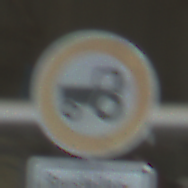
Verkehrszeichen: VerbotKraftfahrzeugeZuegeNichtSchneller25
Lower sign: SonstigeFahrzeugePersonengruppenFrei1
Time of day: Midday
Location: Indoor (Urban)
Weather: NotSpecified
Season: NotSpecified
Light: Natural